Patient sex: M
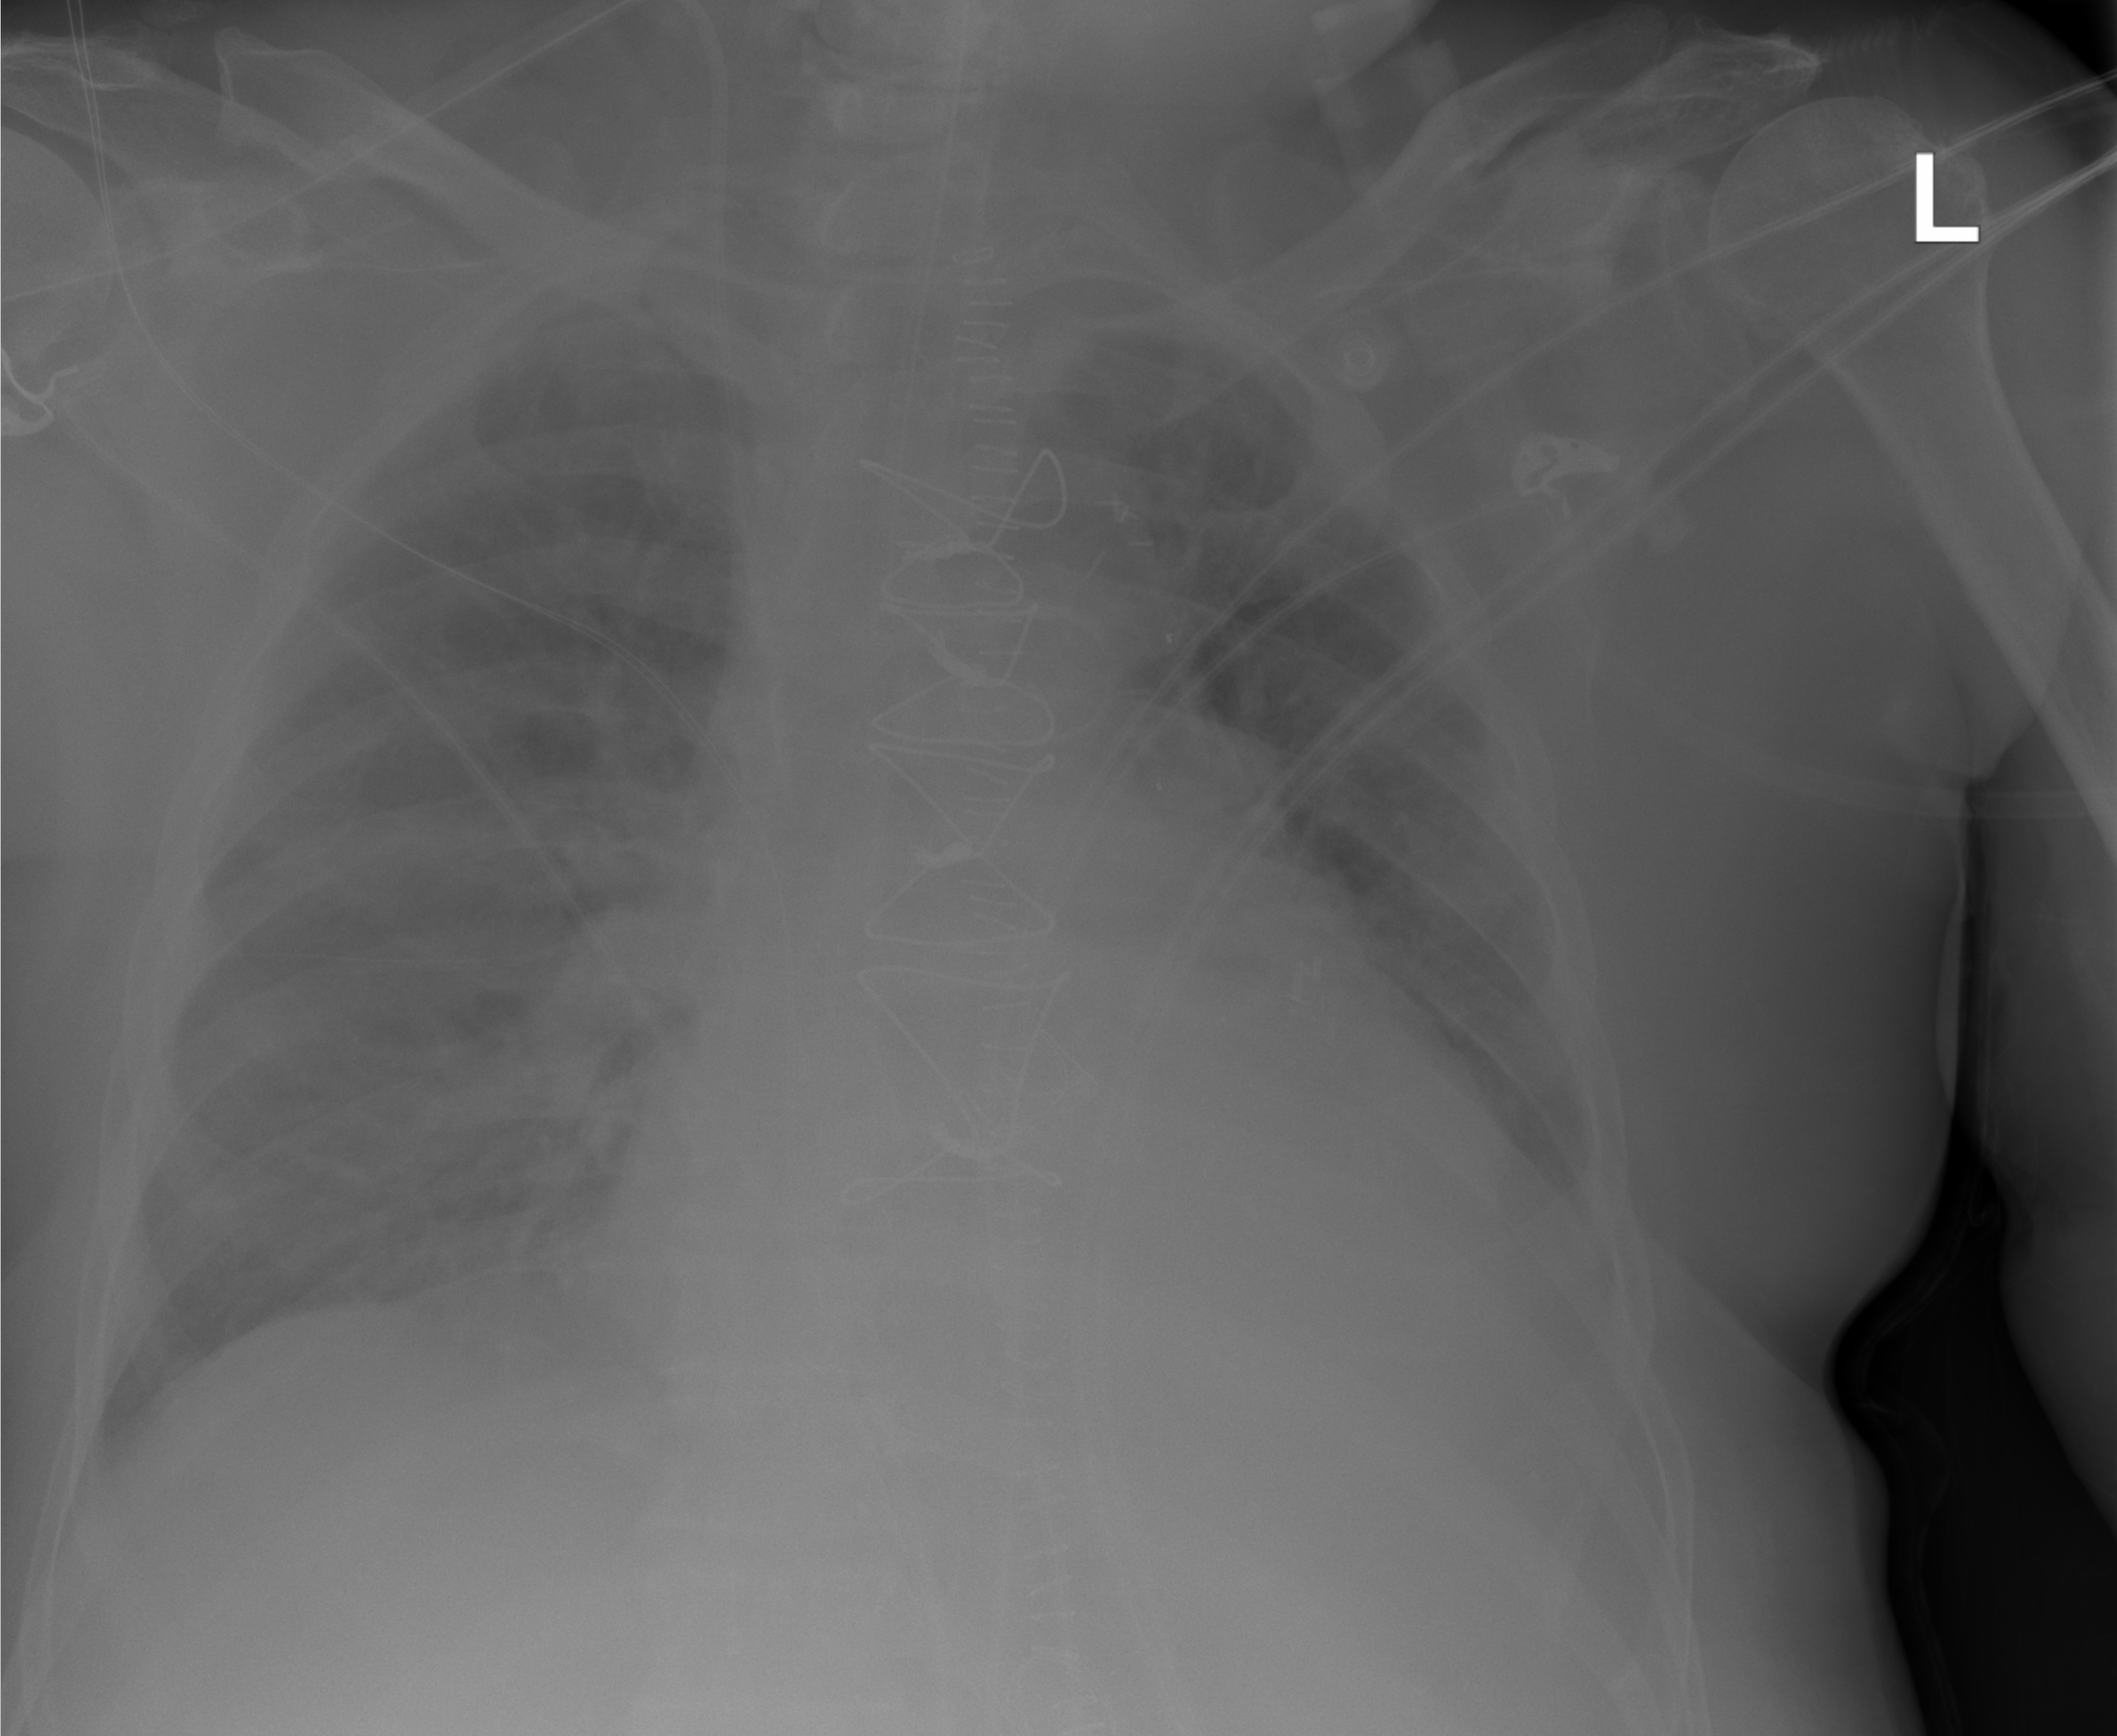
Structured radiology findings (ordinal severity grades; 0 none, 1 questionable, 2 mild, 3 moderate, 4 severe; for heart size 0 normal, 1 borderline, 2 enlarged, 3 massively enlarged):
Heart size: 2
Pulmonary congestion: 2
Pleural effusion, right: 2
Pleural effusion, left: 1
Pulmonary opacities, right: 0
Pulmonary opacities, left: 0
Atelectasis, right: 2
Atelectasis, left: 1